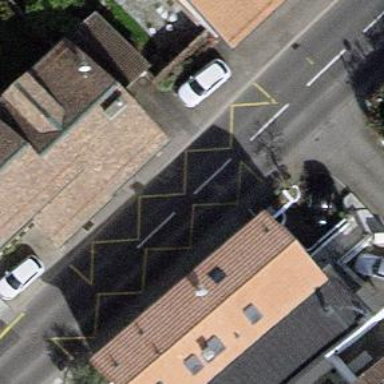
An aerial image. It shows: Bus stop along the road.